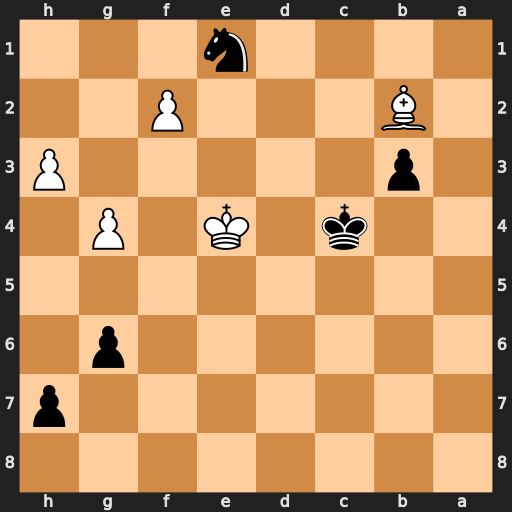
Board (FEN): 8/7p/6p1/8/2k1K1P1/1p5P/1B3P2/4n3
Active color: b
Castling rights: -
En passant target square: -
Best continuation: Nd3 Ba1 Nxf2+